Question: Smart tags are almost impossible to see when using the dark theme on visual studio 2012. how do i change the color of smart tags.
Going to tools>options>environment>fonts and colors>smart tags does not work

just to be clear, in the image above, i am talking about the small blue box under the 't', not the red squiggly line
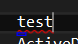
Answer: Microsoft confirmed it as a problem and has added this defect to their backlog:
<URL>